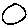
Label: circle